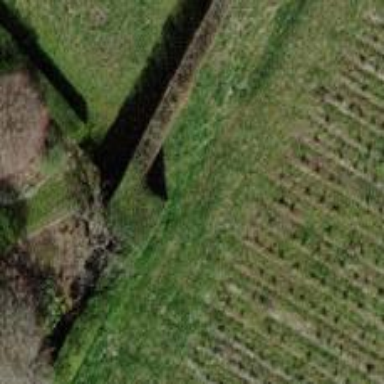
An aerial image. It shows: Hedge acting as barrier.